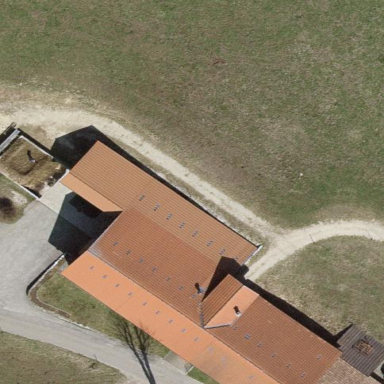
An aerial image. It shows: Cowshed building.